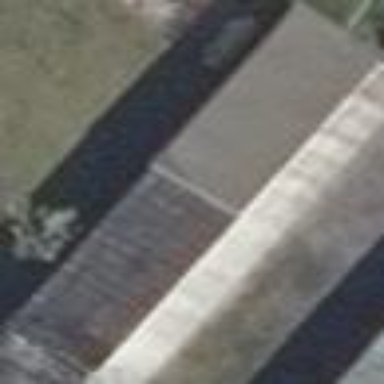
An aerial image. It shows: Group of garages.